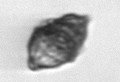
Label: Kryptoperidinium_triquetrum